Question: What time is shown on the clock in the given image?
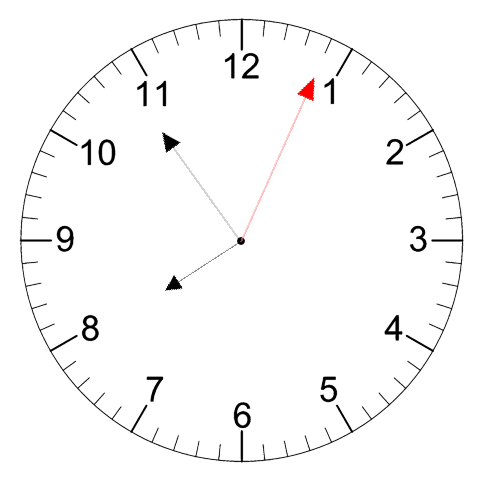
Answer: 07:54:04